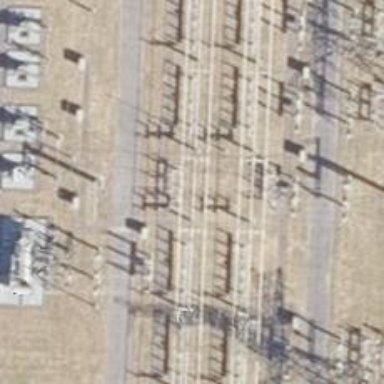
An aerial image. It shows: Busbar power line with 3 cables.